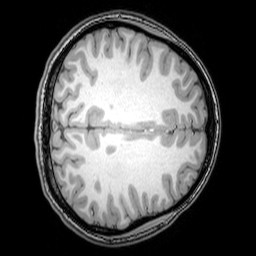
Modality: T1w
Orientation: axial
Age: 25
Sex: female
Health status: healthy
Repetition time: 0.081 s
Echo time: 0.037 s